Interaction volume radius: 5 \u00c5
Interaction volume height: 25 \u00c5
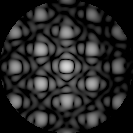
Disorder parameter: 0.1508